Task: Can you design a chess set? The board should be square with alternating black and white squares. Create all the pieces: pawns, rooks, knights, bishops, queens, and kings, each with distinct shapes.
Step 5241:
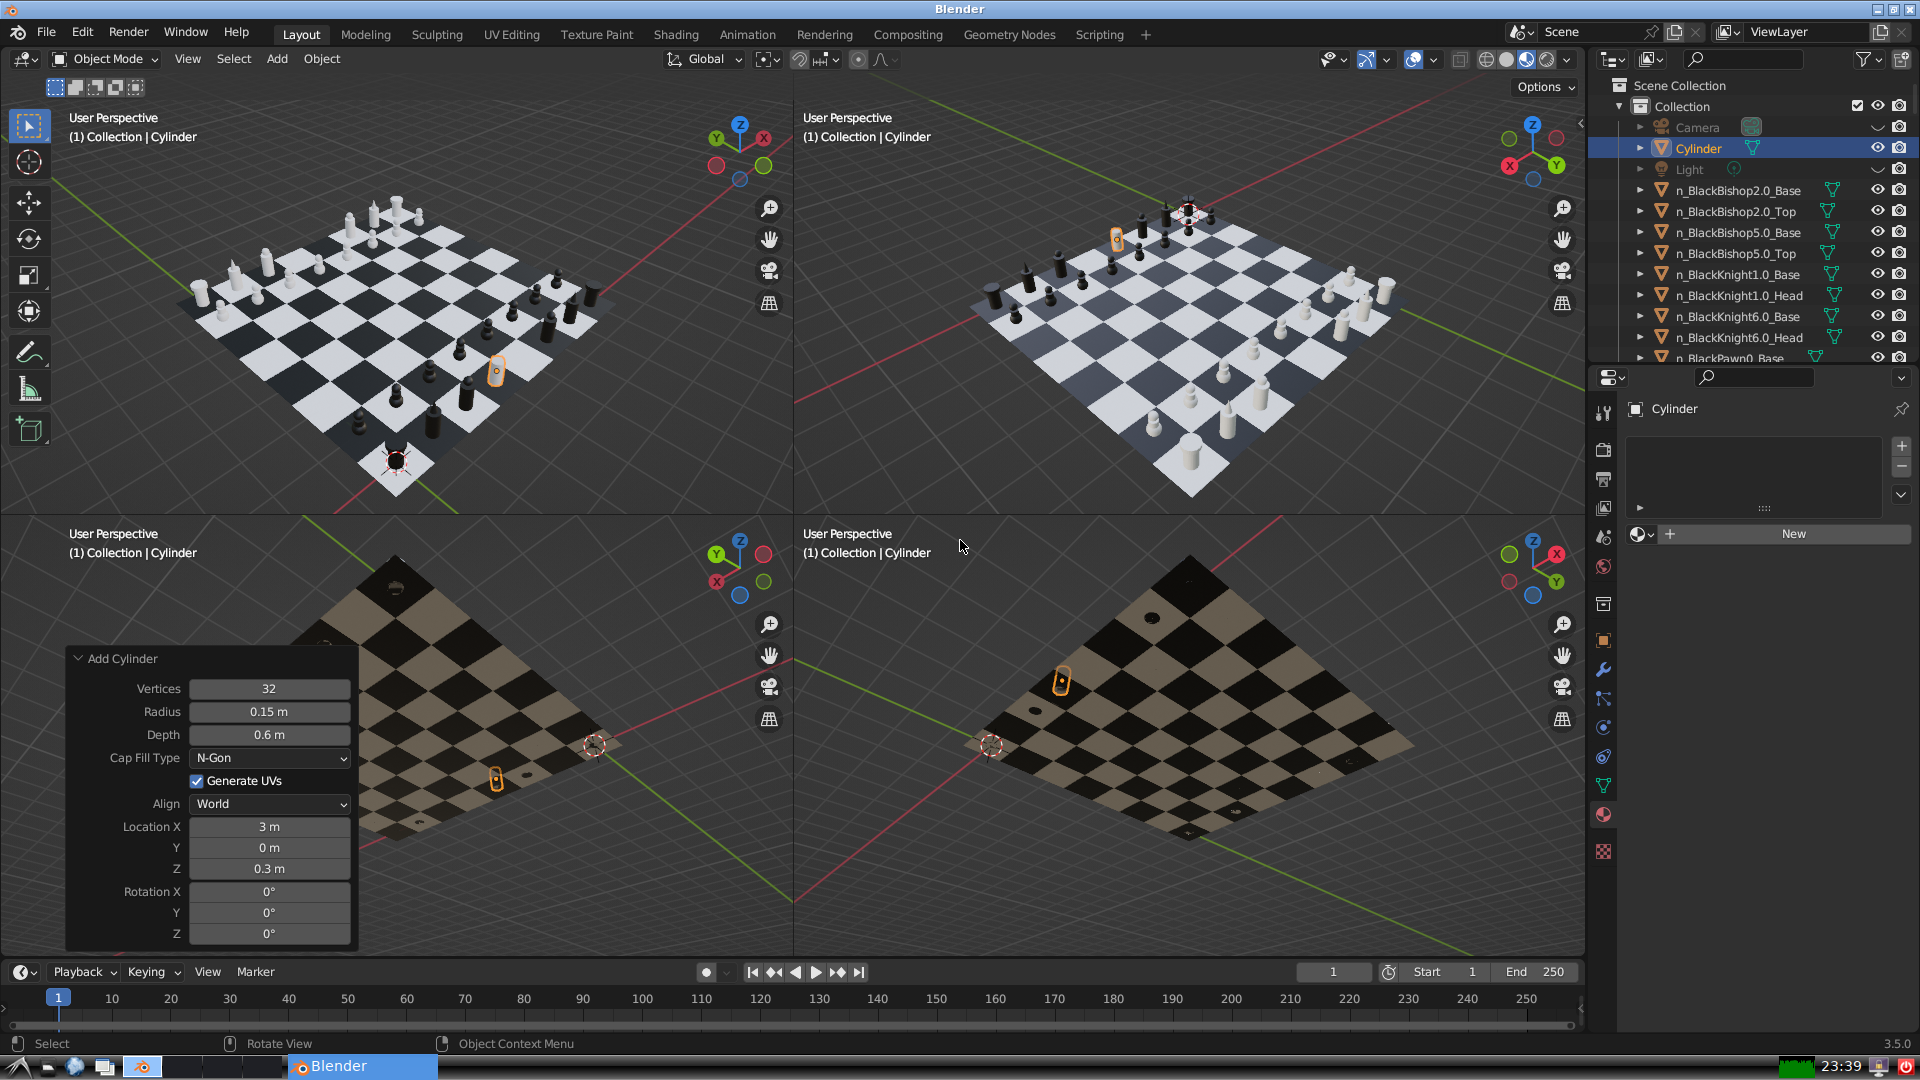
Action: {"key_press": ['Ctrl, Home']}